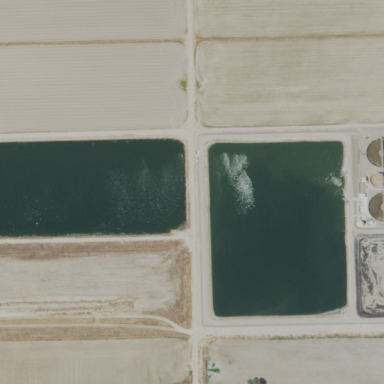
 serving as settling pond for water treatment facility. It is habitat for various bird species throughout the year."